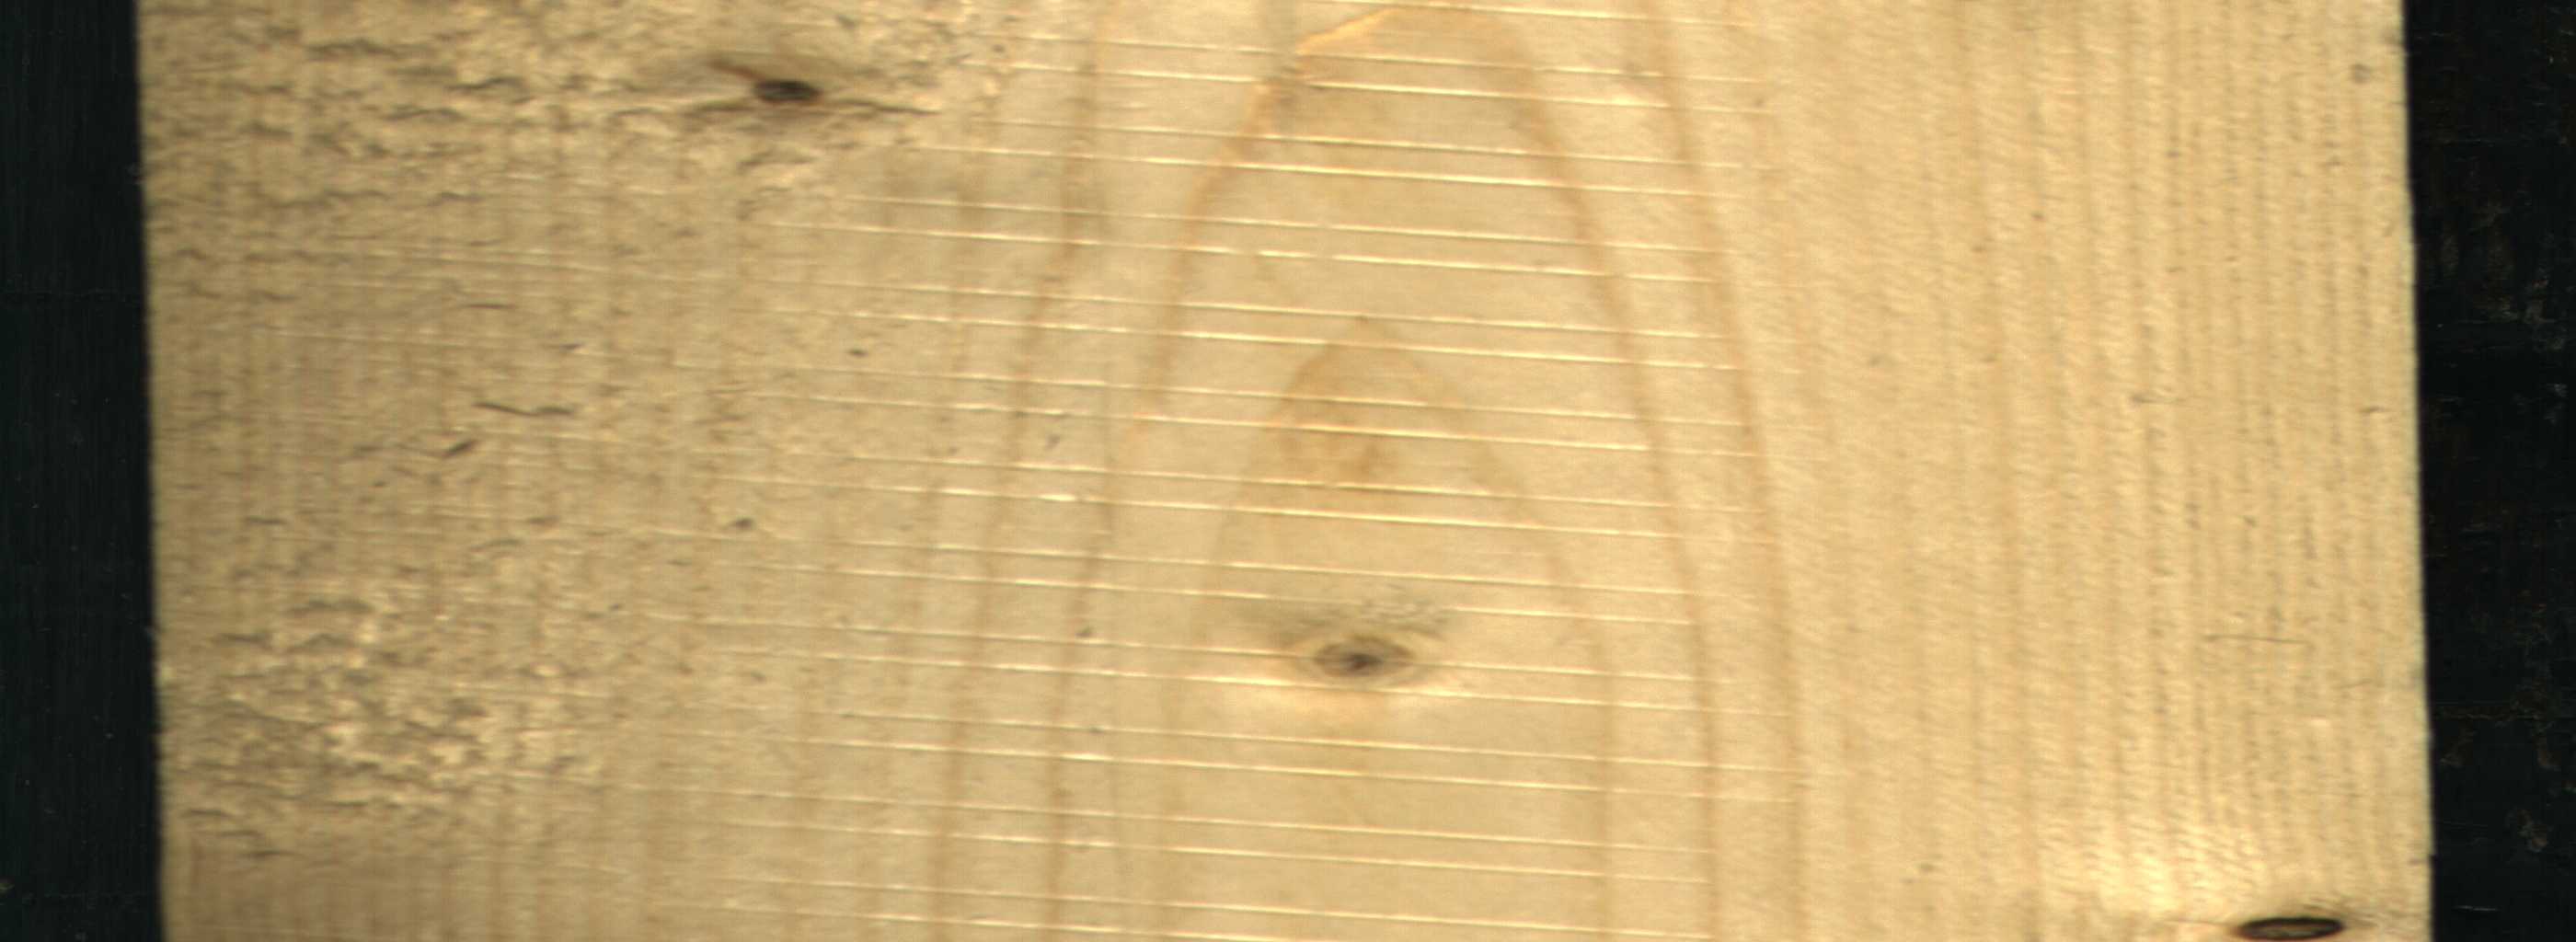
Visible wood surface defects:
Dead_Knot
Live_Knot
Live_Knot